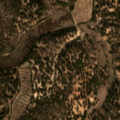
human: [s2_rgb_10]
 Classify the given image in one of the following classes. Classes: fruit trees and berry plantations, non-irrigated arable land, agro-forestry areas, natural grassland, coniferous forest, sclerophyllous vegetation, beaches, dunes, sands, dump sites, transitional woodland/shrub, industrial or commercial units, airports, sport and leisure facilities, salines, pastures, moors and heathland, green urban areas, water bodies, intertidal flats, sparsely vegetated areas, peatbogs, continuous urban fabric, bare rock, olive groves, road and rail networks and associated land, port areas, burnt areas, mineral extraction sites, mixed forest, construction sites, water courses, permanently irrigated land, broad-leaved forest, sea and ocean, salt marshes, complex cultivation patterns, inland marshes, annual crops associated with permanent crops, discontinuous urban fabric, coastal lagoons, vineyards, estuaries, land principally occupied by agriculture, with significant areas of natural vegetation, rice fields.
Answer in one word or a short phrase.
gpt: non-irrigated arable land, pastures, agro-forestry areas